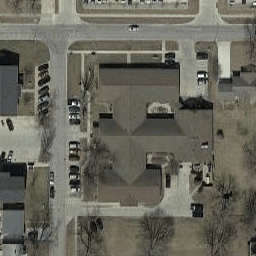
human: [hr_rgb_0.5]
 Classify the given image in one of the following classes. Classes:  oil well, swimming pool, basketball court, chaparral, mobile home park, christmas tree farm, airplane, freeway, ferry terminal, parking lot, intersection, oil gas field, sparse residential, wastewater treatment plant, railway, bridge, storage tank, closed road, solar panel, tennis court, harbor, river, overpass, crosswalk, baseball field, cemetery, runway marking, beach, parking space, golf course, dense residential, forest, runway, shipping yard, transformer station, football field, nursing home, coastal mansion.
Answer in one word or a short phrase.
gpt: nursing home